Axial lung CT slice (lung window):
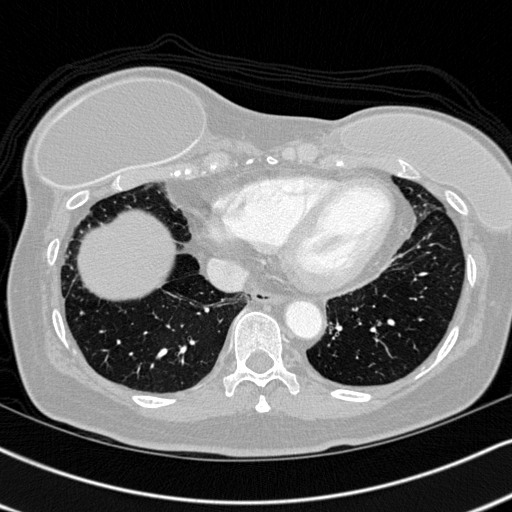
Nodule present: no